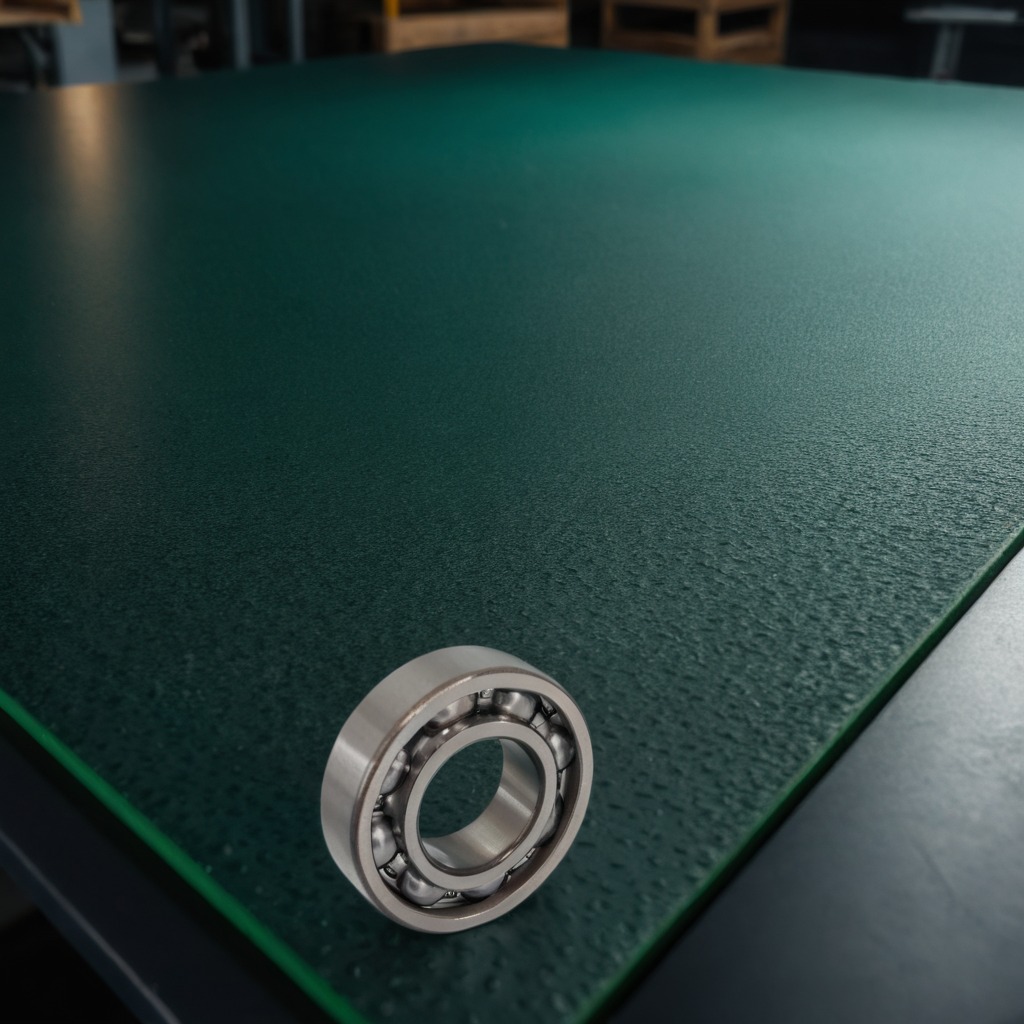
A metal ball bearing is lying on the clean granite tabletop covered with a green rubber mat inside a workshop at night dim ambient light soft shadows worn but beneath the mat.